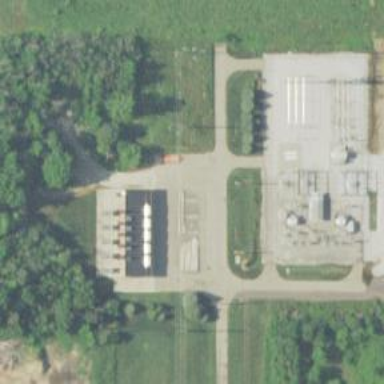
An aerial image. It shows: Gas-powered generator.